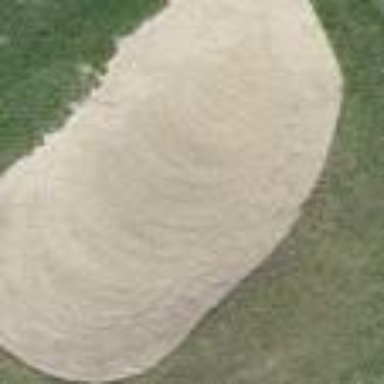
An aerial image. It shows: Golf bunker filled with natural sand.